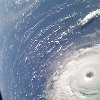
Label: cloud